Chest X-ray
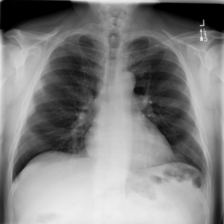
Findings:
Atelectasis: negative
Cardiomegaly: negative
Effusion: negative
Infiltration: negative
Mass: positive
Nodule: negative
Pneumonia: negative
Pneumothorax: negative
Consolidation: negative
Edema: negative
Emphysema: negative
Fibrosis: negative
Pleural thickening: negative
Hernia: negative